Current action and preconditions to check: path_clear

Your task: For each precondition in the list above, predict whether it will hold at this action.

Consider the current scene as observed from the mobile robot's camera, and analyze the predicted future states of all dynamic agents (e.g., people, animals, vehicles, or any moving entities) within the NEXT SECOND.

IMPORTANT: Only answer "very likely" if you are absolutely certain—based on strong, clear evidence—that a dynamic agent will violate the precondition in the predicted future state. Do NOT answer "very likely" for unlikely, ambiguous, or low-probability risks.

Ask yourself for each precondition: Is there a high probability, with clear and convincing evidence, that the predicted future states of any dynamic agent will interfere with the predicted future state of the currently executing action within the NEXT SECOND, causing that precondition to fail?

Assess the risk level based on these predictions. Use "likely" or "very likely" if motions create a clear risk of interference.

Use "neutral" or "improbable" if agents are nearby but their predicted paths are clearly diverging or non-conflicting.

Failure Risk Categories: "very improbable", "improbable", "neutral", "likely", "very likely"

Answer Format: Output ONLY the probability_of_failure value from these categories: "very improbable", "improbable", "neutral", "likely", "very likely"

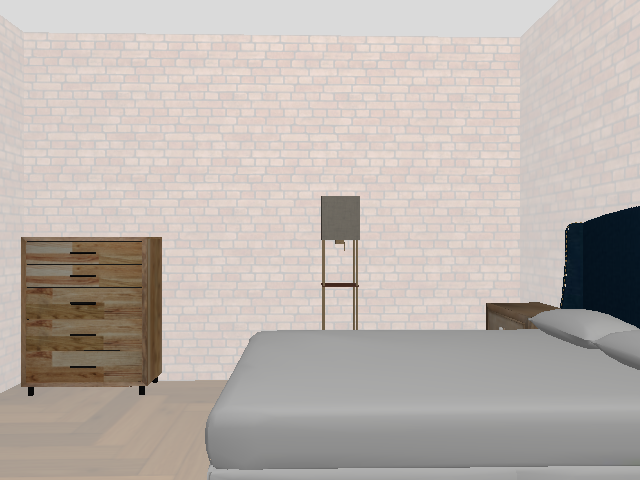

Answer: very improbable